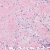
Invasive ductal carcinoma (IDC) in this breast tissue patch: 1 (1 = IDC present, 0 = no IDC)